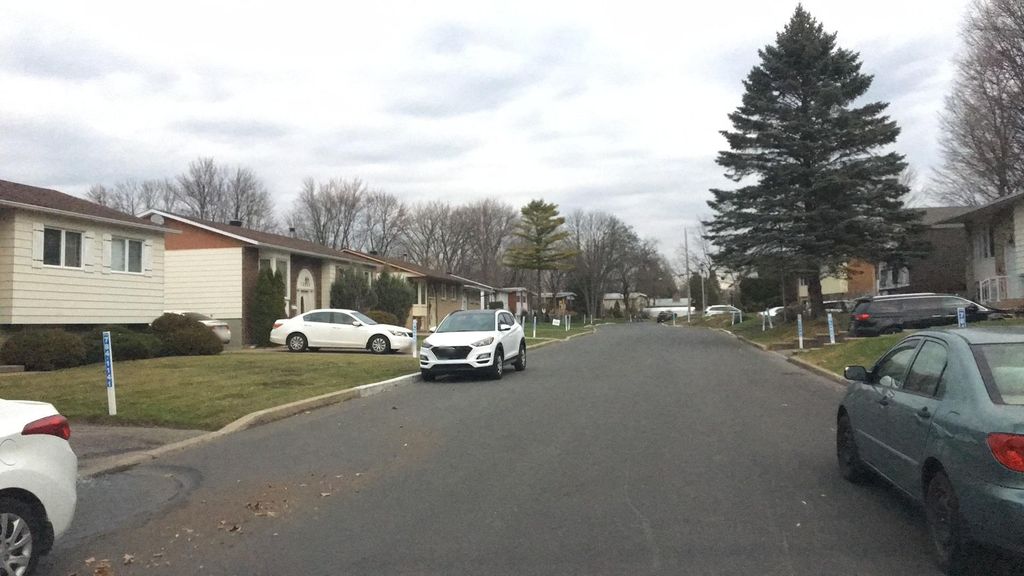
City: montreal